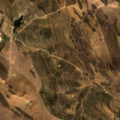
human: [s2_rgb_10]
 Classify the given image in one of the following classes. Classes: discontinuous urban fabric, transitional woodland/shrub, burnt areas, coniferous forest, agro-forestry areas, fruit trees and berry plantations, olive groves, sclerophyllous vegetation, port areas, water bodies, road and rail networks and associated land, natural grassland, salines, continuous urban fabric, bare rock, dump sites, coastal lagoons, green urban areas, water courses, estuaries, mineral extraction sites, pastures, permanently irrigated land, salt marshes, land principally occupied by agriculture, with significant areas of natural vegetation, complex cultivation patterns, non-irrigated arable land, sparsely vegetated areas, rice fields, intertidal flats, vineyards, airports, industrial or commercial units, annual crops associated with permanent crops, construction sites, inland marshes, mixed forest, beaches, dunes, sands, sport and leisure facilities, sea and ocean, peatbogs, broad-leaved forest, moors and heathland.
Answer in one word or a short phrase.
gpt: non-irrigated arable land, pastures, land principally occupied by agriculture, with significant areas of natural vegetation, transitional woodland/shrub